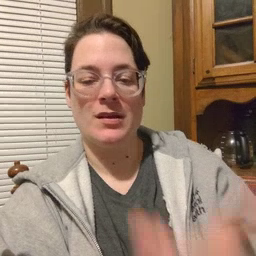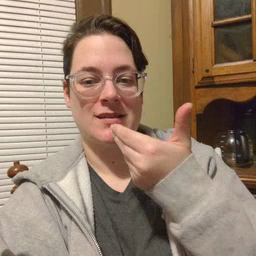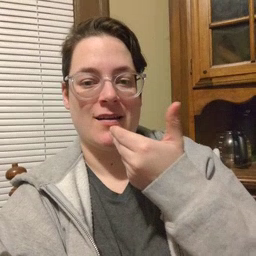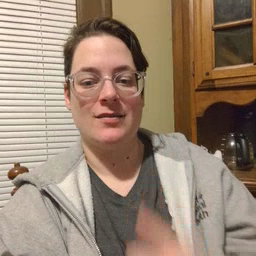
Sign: pizza